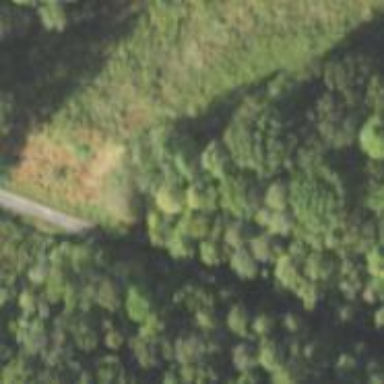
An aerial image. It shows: Abandoned railway next to cycleway.